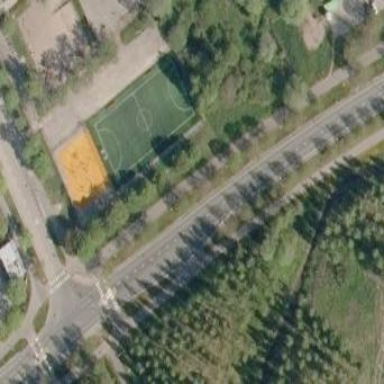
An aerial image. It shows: Artificial turf pitch within leisure land area.